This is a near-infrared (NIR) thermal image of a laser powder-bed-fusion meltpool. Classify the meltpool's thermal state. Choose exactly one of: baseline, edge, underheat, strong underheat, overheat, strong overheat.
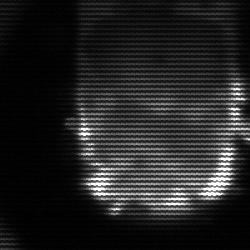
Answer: baseline